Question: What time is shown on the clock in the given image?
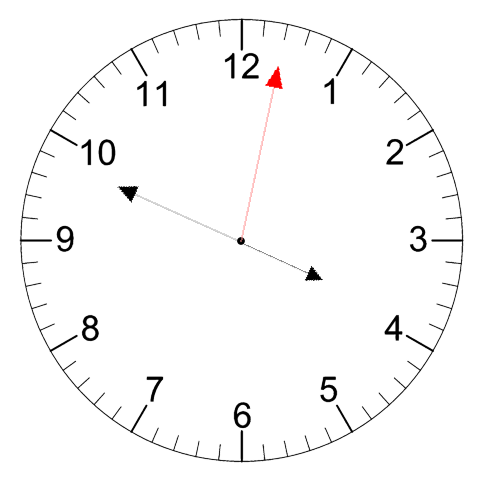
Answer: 03:49:02